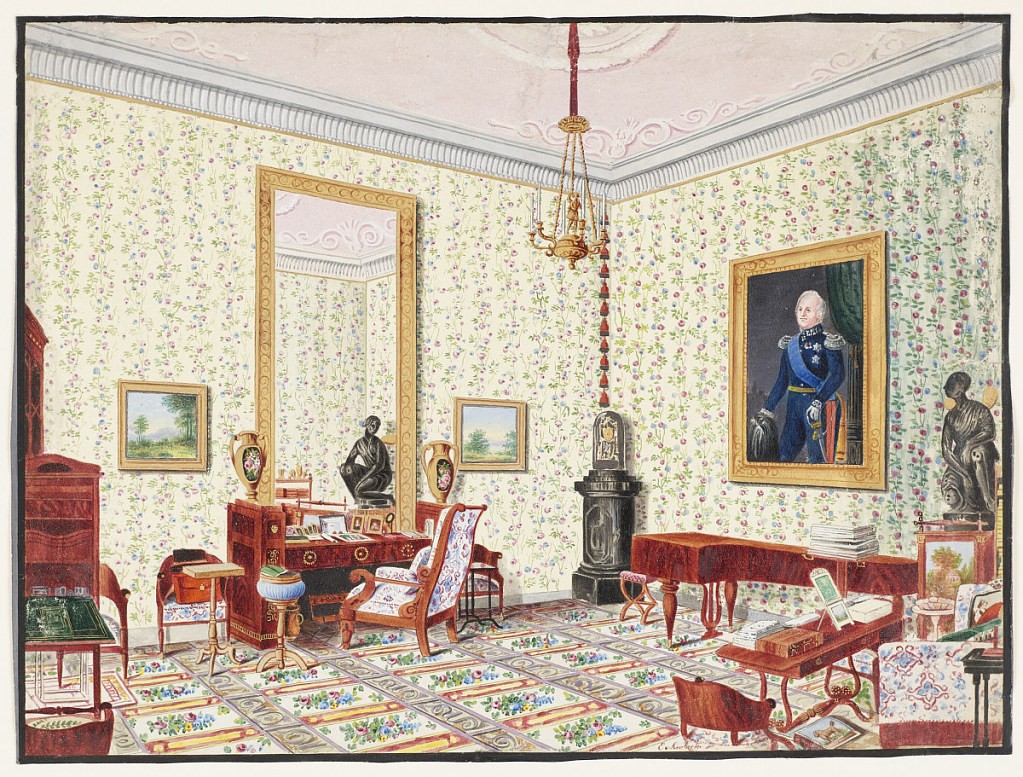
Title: The Study of Grand Duchess Cecilia von Oldenberg
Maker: Ernst Christian Anton von Lautzow
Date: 1839
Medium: Brush and watercolor, gouache with accents of gold paint on white wove paper
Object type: Drawing
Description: In this view, the Grand Duchess Cecilia von Oldenburg's study is dominated by the large wall-hung portrait on the right of a man in military uniform, possibly the Grand Duke Paul Friedrich.  Pale yellow walls with trails of flowers and a floral carpet of the same coloration create a background for the elegant suite of Biedermeier furniture. The ormolu-mounted desk holds two porcelain vases, perhaps from the Imperial Porcelain Manufactory of Russia. A reflection of the bronze sculpture of Psyche is seen in the tall mirror behind the desk on the left. Books, small pictures and a sewing box-on-stand create a very personal study for a duchess.